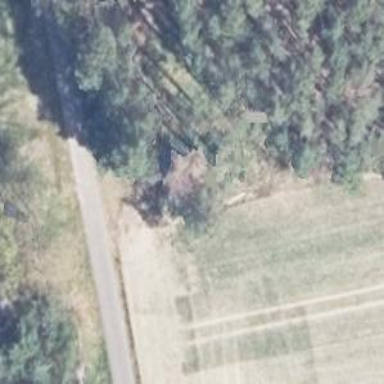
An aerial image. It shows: Hunting stand.